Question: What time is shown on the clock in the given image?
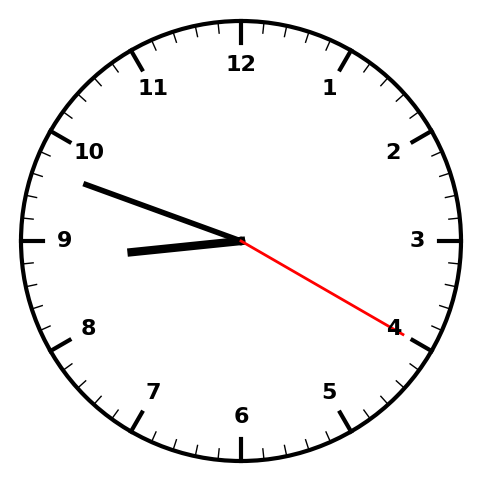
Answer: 08:48:20